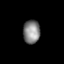
Tissue: prostate
Cell type: Myeloid cells
Senescence score: 0.7352
Nuclear area (px): 391
Mean DAPI intensity: 131.225